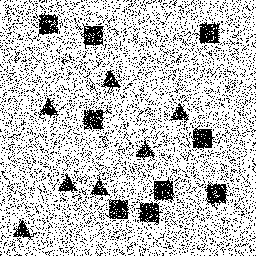
Squares: 9
Triangles: 7
Stars: 0
Total shapes: 16